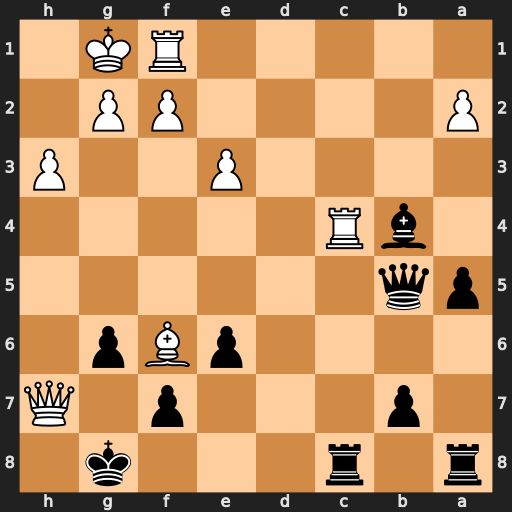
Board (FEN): r1r3k1/1p3p1Q/4pBp1/pq6/1bR5/4P2P/P4PP1/5RK1
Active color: b
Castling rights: -
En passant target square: -
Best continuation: Kxh7 Rh4+ Qh5 Rxh5+ gxh5